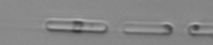
Label: Skeletonema